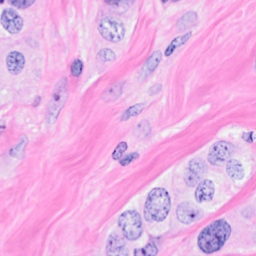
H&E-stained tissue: Breast